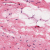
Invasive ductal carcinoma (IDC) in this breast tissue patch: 0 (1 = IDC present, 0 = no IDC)